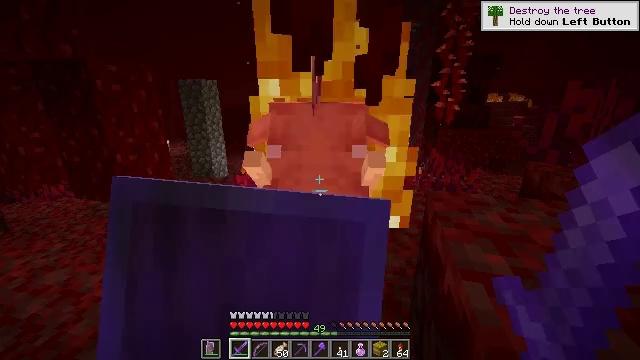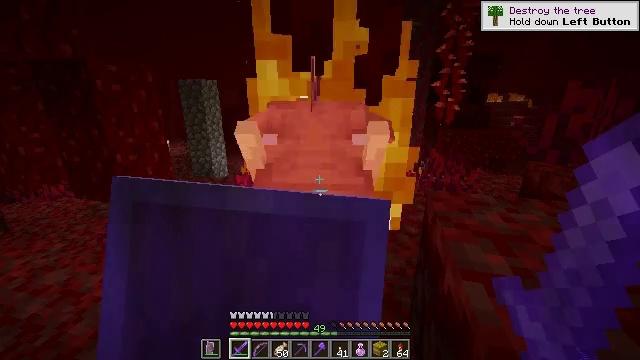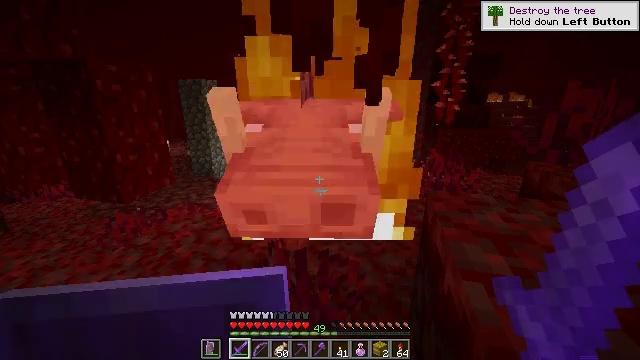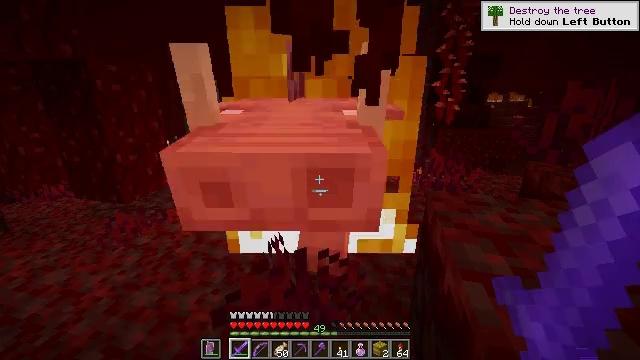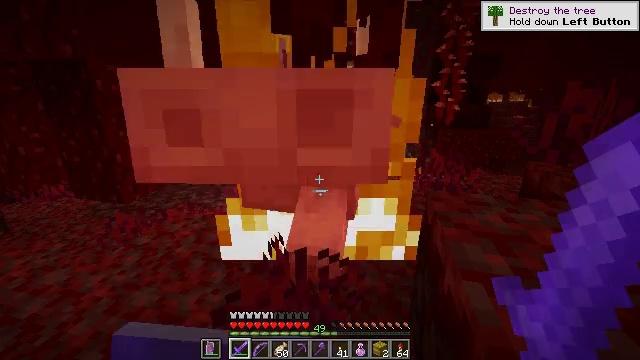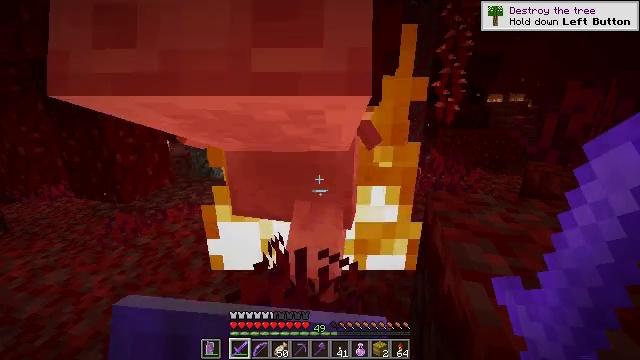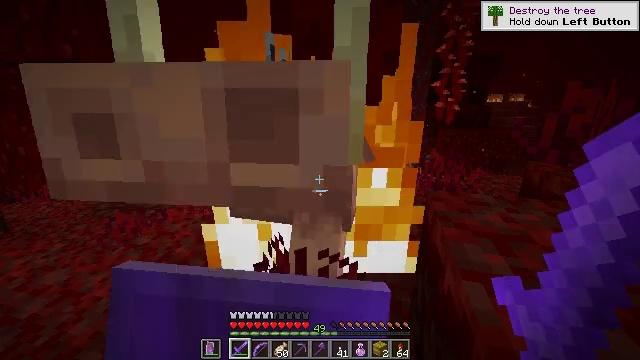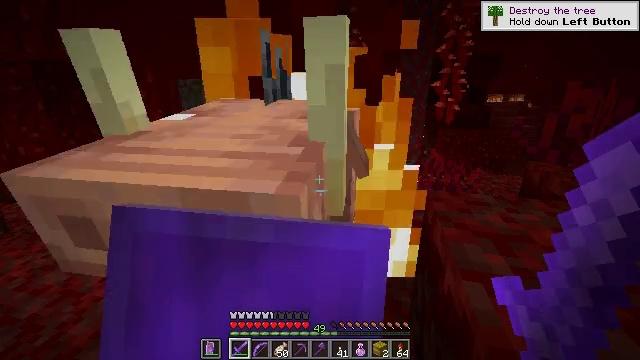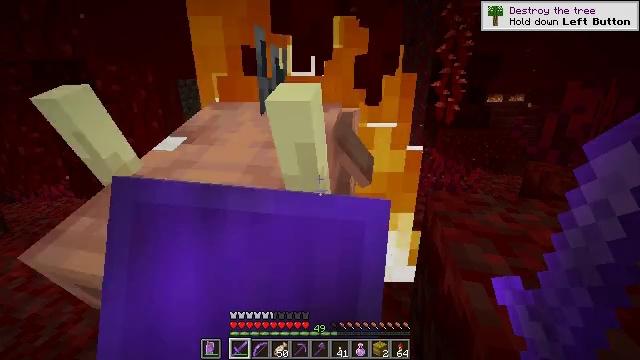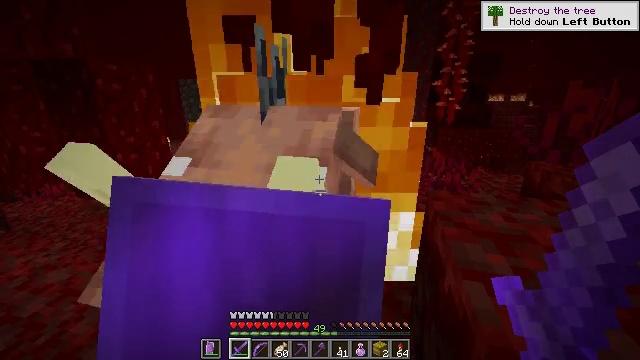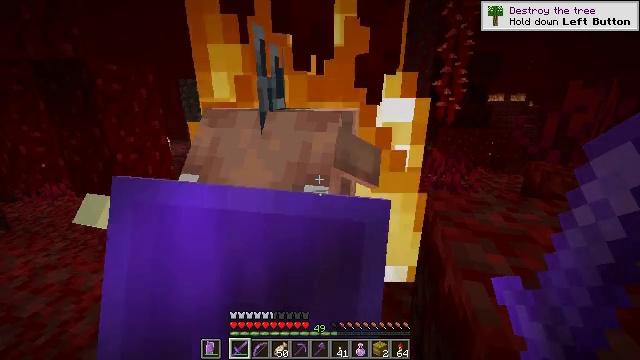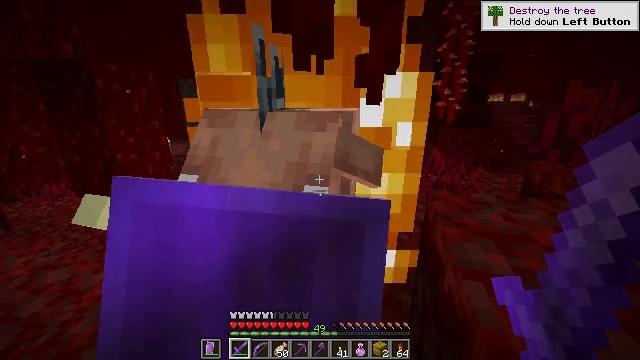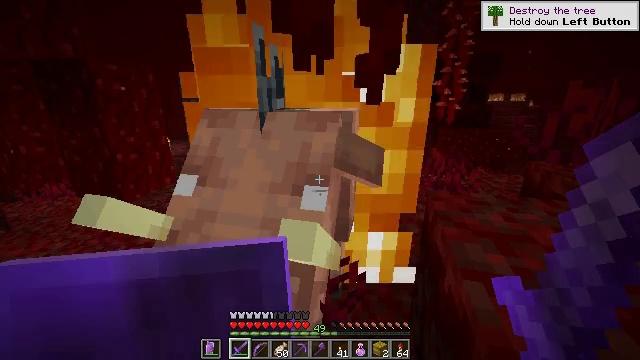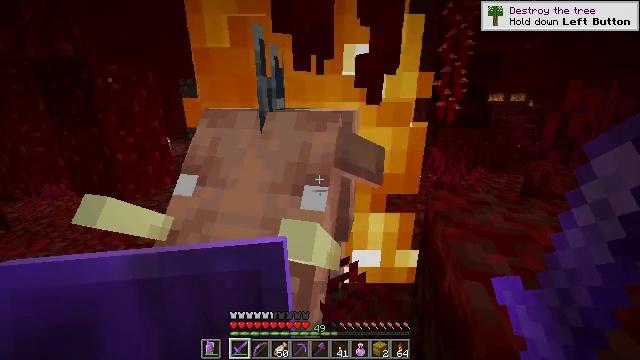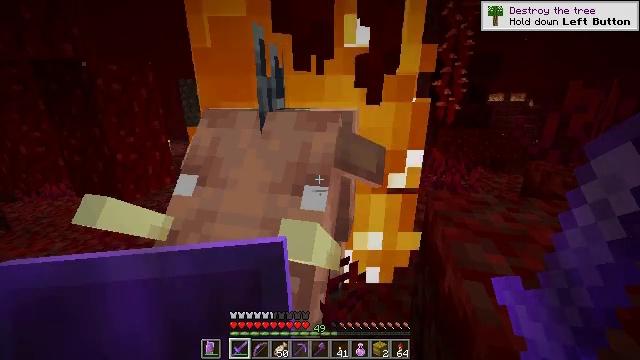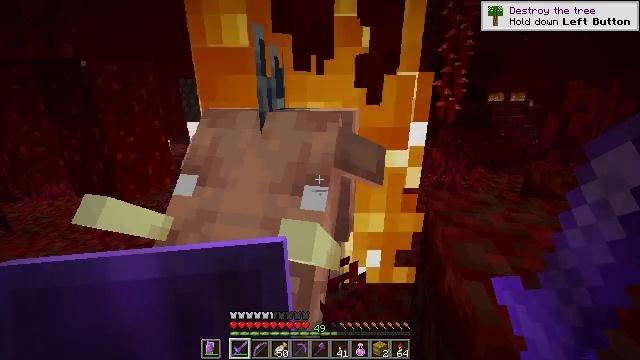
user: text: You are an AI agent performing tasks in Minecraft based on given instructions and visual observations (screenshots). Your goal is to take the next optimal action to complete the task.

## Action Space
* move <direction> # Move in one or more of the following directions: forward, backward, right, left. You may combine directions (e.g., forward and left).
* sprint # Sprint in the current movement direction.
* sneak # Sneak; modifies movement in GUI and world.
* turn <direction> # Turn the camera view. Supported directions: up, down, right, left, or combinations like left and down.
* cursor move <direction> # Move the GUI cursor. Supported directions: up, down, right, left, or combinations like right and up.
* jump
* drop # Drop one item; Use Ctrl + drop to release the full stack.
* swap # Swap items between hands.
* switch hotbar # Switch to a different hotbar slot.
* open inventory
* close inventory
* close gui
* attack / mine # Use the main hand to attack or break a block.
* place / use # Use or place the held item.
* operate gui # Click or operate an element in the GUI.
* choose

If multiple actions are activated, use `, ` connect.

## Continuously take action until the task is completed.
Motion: motion action
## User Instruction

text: Combat the hoglin.
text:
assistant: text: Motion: use / place
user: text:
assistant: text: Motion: use / place
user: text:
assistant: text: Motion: use / place
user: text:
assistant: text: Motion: use / place
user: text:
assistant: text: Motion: use / place
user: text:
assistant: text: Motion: use / place
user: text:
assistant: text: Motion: use / place
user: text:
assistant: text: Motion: use / place
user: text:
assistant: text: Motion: use / place
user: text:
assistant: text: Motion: use / place
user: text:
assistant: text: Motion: use / place
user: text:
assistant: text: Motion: no_op
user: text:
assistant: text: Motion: no_op
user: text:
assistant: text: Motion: no_op
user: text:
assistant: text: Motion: no_op
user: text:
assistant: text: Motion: attack / mine
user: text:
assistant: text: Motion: attack / mine
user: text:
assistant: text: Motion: attack / mine
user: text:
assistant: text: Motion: attack / mine
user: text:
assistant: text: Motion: no_op
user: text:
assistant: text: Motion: no_op